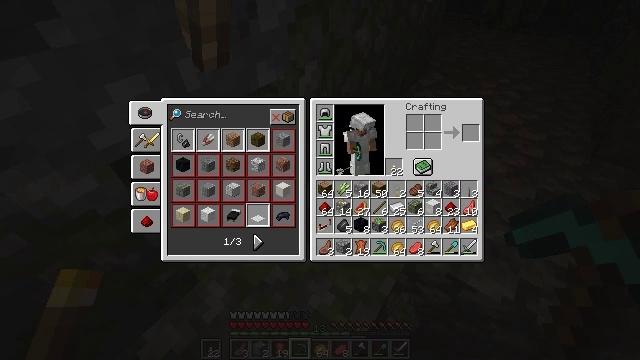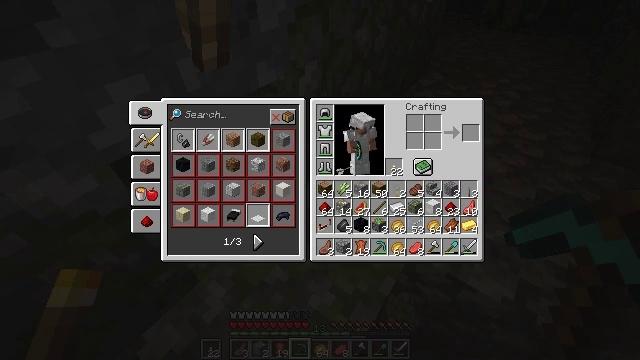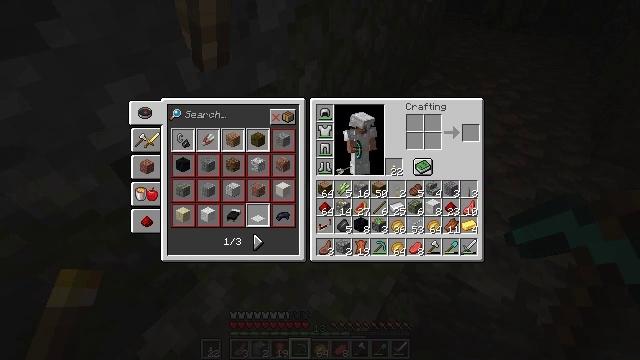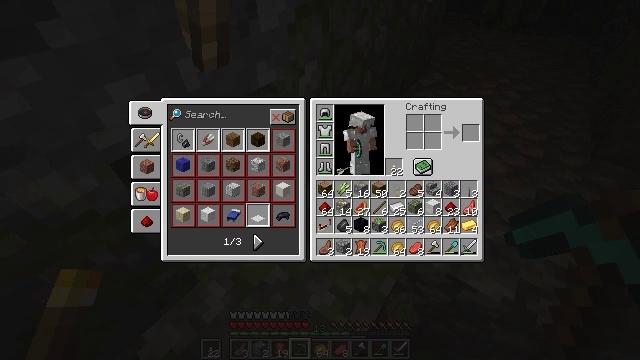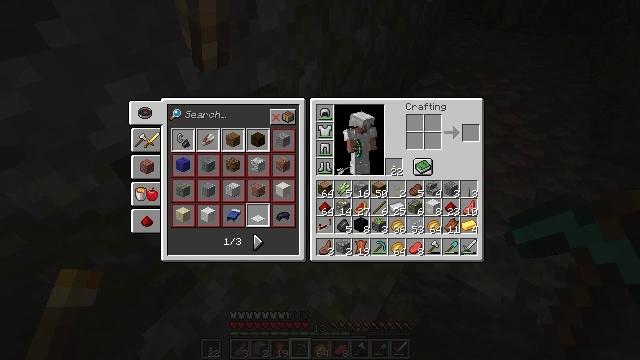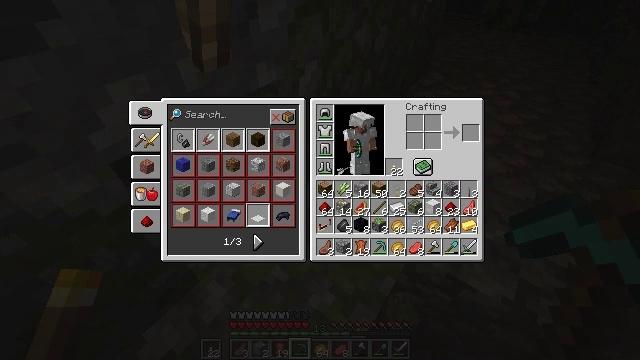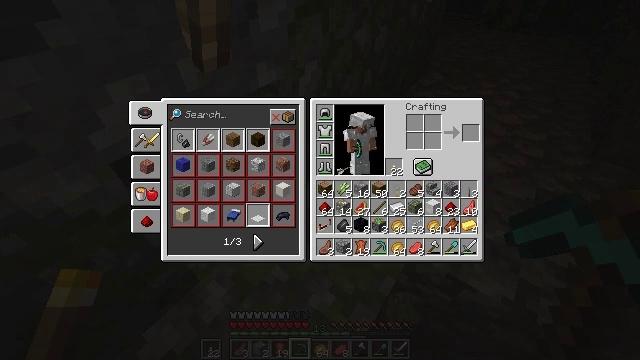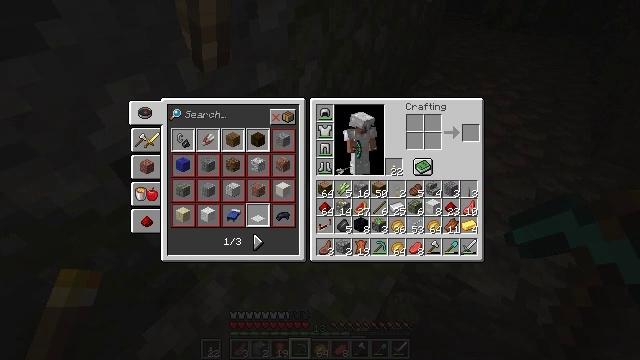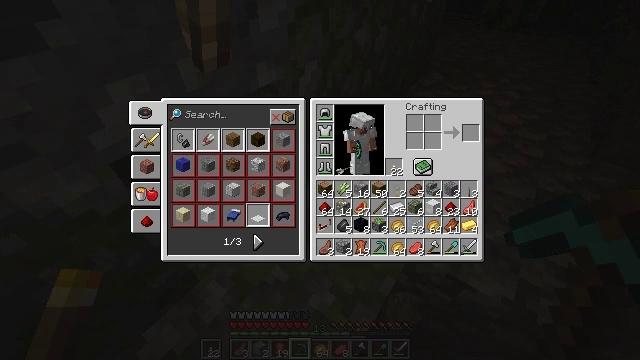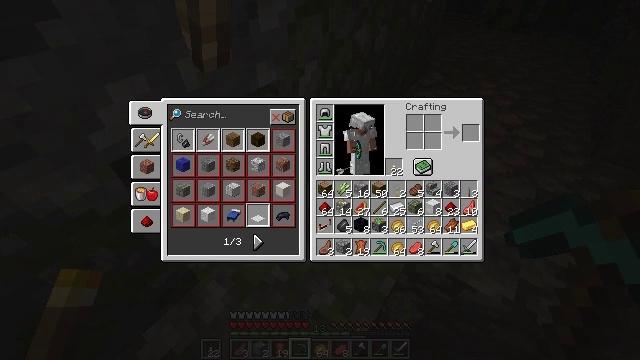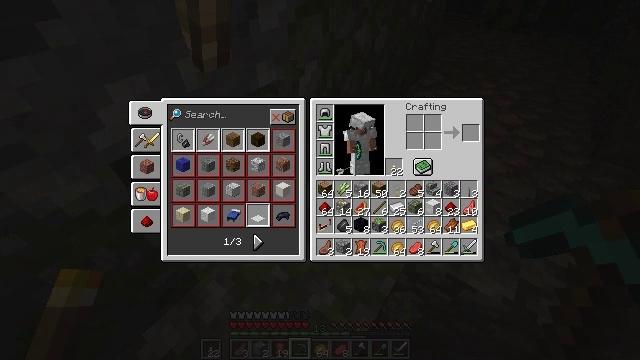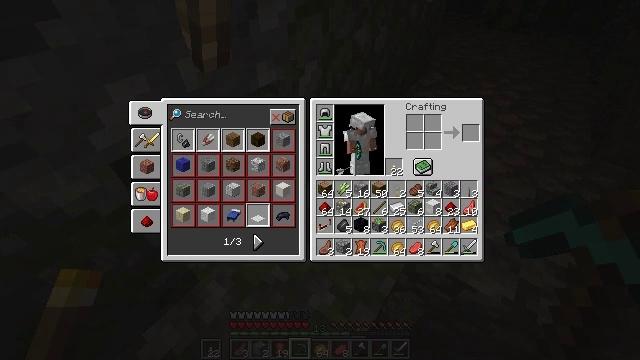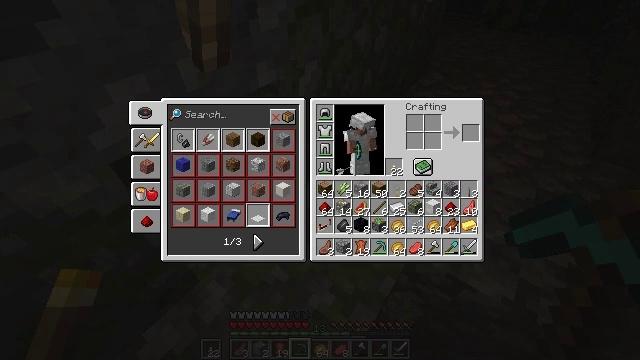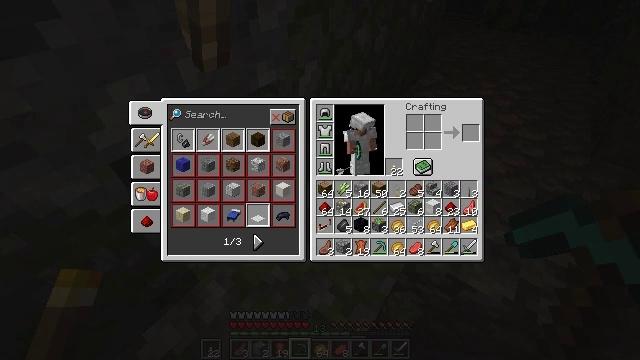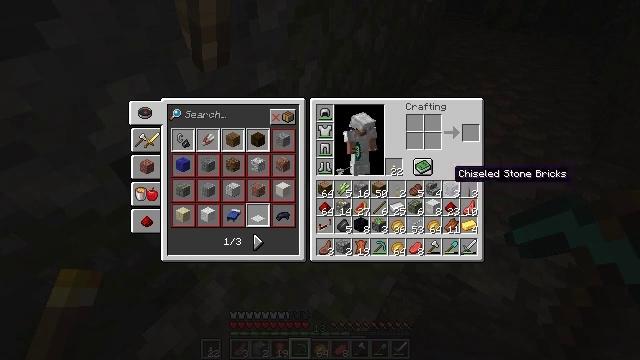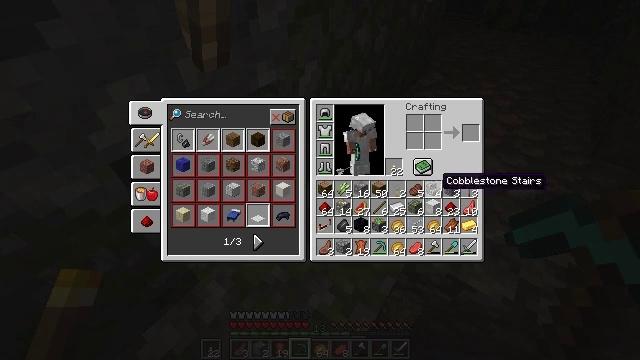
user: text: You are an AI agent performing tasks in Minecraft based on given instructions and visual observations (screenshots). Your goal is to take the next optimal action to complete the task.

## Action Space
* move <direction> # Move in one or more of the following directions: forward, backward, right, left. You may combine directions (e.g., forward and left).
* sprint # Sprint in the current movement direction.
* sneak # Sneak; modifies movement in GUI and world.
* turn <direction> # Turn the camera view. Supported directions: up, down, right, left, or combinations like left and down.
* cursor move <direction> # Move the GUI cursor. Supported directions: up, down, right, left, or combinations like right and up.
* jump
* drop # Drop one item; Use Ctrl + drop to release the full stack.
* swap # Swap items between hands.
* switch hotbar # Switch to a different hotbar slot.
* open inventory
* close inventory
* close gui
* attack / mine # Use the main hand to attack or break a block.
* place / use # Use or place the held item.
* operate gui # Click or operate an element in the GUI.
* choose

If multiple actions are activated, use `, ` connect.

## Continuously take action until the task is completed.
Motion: motion action
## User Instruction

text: Remove a mossy cobblestone from the inventory.
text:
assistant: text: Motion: cursor move up
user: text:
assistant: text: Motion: no_op
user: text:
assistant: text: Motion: no_op
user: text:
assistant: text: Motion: no_op
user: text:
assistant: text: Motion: no_op
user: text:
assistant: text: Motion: no_op
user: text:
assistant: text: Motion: no_op
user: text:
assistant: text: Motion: no_op
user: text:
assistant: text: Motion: no_op
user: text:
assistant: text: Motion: no_op
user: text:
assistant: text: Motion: no_op
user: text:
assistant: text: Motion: no_op
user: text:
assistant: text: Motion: cursor move left
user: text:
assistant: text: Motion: cursor move left and down
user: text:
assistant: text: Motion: cursor move left and down
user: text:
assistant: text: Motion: cursor move left and down
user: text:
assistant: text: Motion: cursor move left
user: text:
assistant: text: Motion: no_op
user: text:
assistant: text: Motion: no_op
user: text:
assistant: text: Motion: no_op
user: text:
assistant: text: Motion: no_op
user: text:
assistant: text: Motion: no_op
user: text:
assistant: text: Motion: no_op
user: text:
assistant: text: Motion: no_op
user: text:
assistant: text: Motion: no_op
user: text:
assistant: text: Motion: no_op
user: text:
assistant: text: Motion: no_op
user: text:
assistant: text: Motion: operate gui
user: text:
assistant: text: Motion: cursor move up, operate gui
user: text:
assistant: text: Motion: cursor move up, operate gui